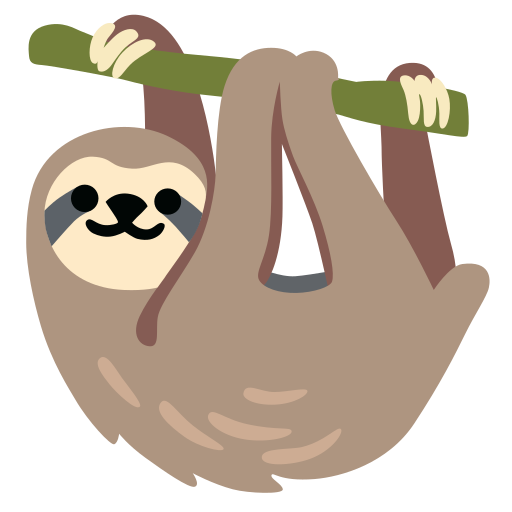
Emoji: 🦥